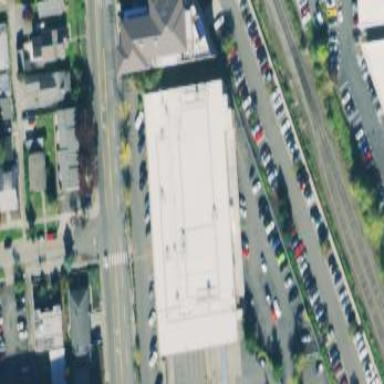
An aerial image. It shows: Building that serves as post office.